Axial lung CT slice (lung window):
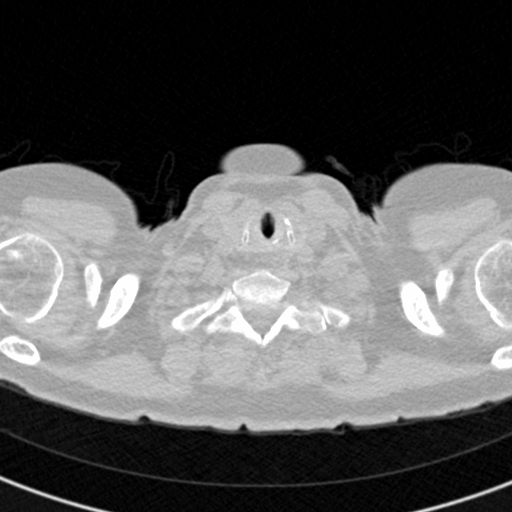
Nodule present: no